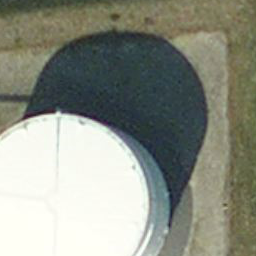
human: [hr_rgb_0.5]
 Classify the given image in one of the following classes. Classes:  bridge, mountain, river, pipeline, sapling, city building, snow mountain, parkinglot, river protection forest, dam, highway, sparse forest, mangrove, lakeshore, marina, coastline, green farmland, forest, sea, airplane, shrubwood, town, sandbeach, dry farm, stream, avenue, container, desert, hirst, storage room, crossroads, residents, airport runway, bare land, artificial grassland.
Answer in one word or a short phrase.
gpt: storage room